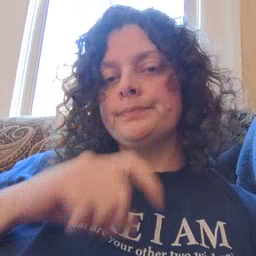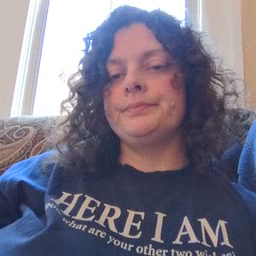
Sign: doll